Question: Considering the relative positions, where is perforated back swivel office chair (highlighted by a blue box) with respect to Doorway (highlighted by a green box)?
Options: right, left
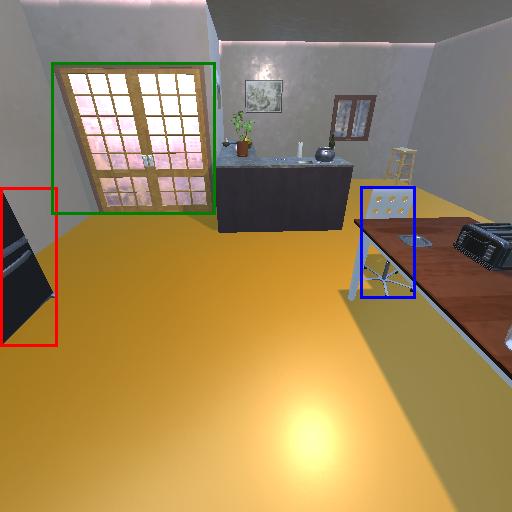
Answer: right